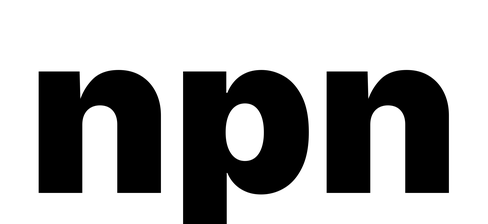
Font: Inter_Black